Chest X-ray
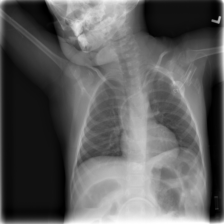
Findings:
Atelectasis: negative
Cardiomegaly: negative
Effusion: negative
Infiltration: negative
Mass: negative
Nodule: negative
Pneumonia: negative
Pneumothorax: negative
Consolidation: negative
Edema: negative
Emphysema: negative
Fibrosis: negative
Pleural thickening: negative
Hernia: negative